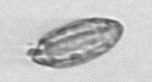
Label: Katodinium_or_Torodinium